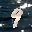
Label: 9